Field crop: maize
Growth stage: 2
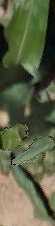
Species: maize